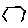
Label: hexagon